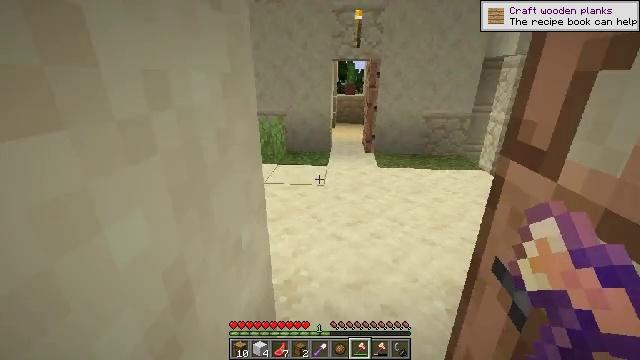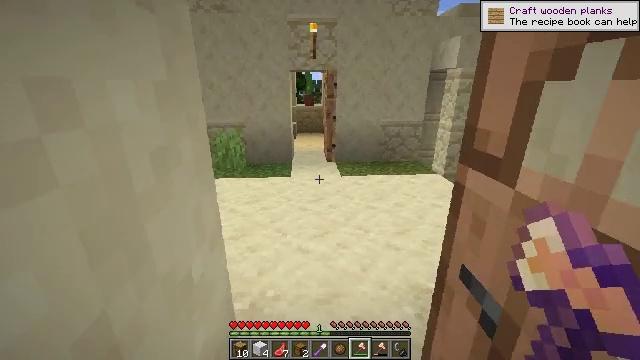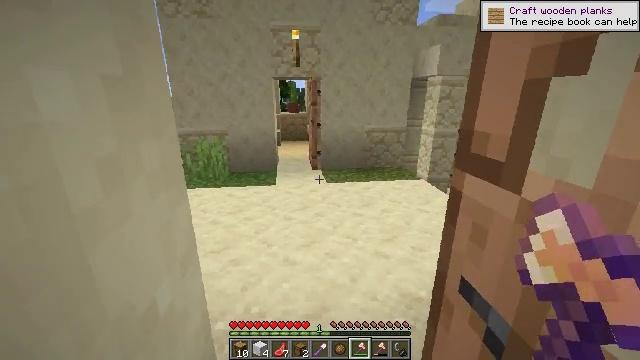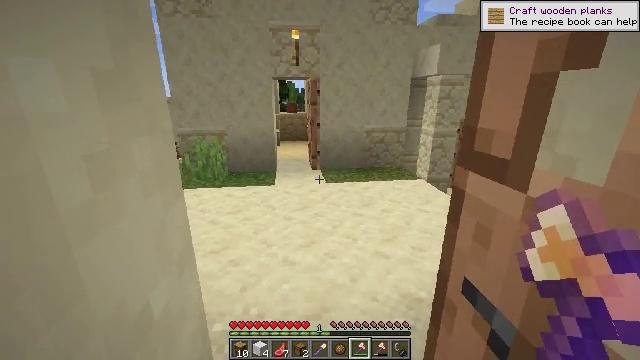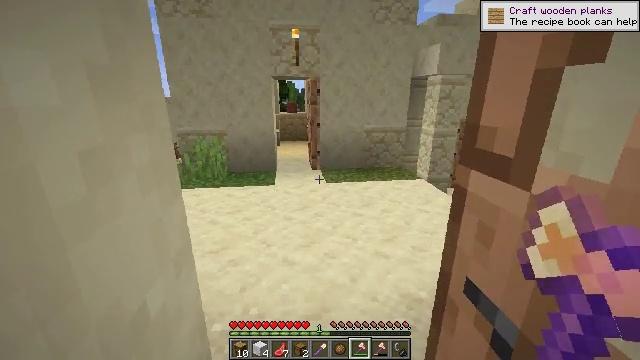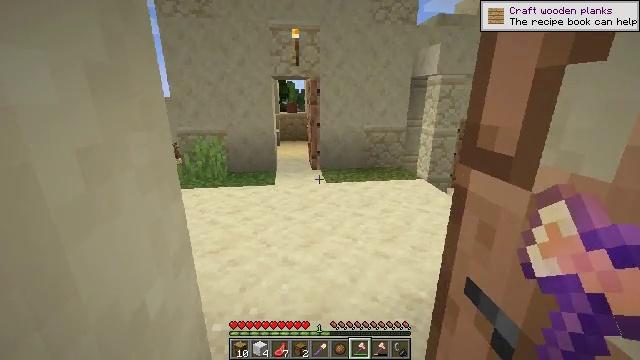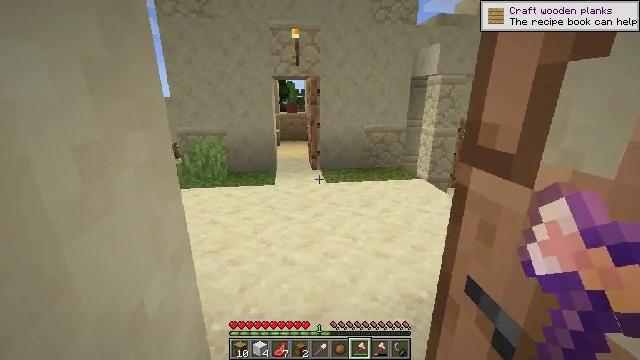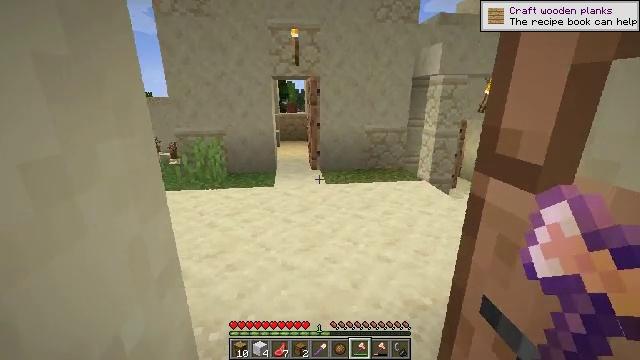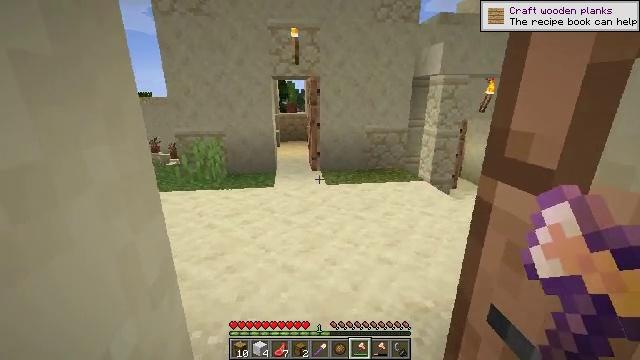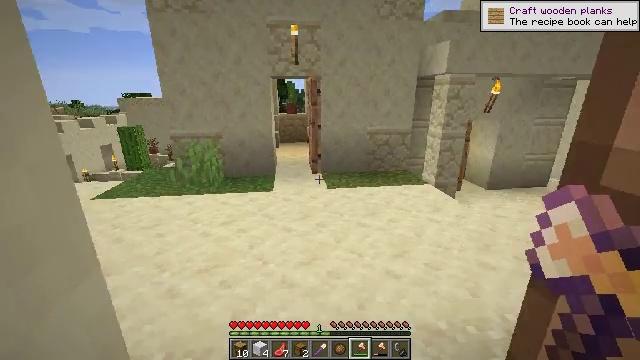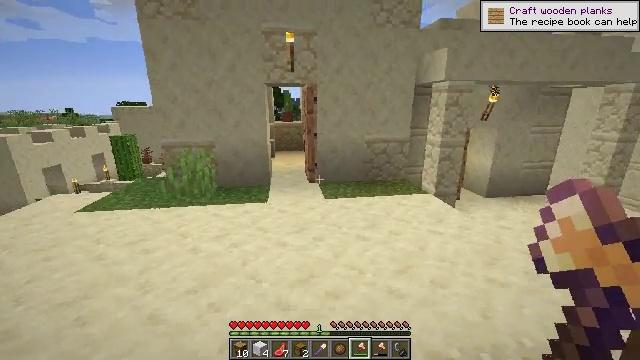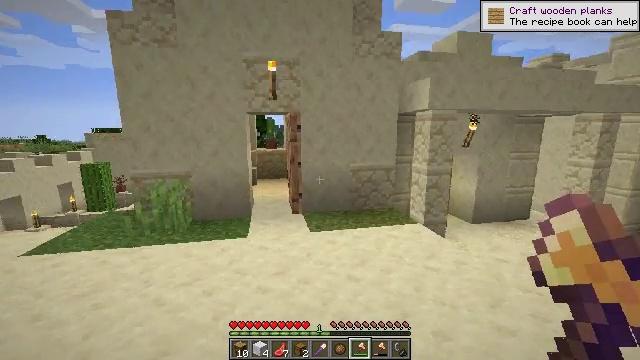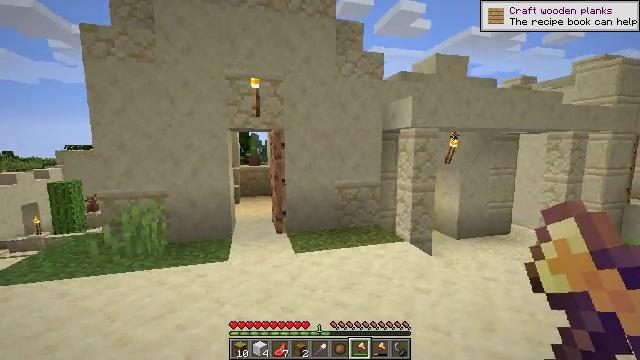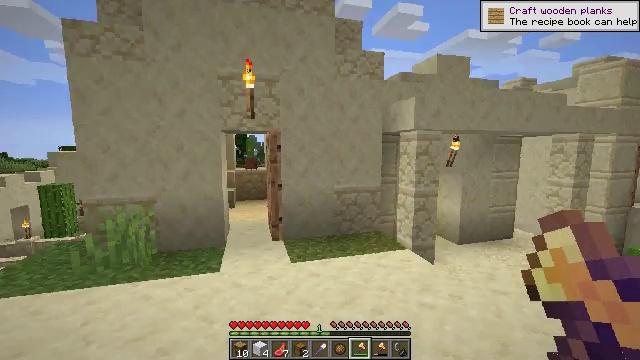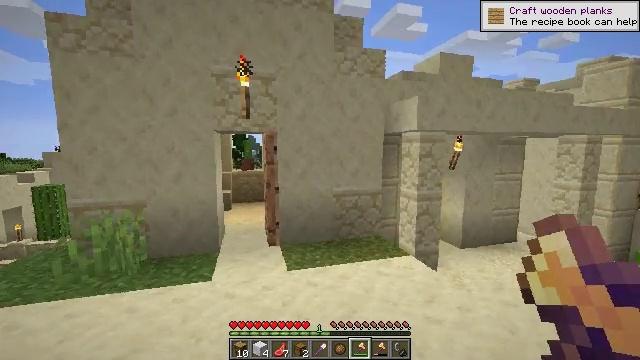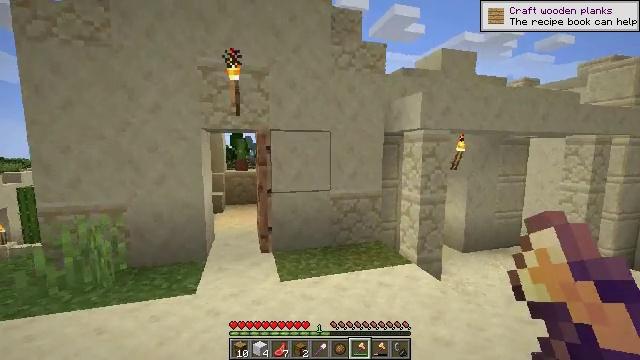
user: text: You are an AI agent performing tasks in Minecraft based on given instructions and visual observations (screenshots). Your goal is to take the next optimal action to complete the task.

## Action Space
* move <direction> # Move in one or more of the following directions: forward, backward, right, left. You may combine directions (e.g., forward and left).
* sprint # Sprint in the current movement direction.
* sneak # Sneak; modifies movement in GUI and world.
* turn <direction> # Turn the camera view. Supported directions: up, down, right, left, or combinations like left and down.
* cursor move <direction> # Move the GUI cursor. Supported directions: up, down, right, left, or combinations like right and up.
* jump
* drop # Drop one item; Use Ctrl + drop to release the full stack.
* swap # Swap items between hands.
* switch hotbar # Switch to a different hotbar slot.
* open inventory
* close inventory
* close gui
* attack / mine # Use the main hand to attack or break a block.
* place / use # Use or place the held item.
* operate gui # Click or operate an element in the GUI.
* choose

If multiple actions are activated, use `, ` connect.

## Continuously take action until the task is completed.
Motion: motion action
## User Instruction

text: Break the lectern to relocate it.
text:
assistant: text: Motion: turn right and up
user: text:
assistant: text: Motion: turn right and up
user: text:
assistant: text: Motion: no_op
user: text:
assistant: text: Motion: no_op
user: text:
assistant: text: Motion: no_op
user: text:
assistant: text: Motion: no_op
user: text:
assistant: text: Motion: move forward
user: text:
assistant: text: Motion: move forward
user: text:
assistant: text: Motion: move forward
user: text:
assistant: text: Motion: move forward, turn up
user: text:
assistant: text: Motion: move forward, turn right and up
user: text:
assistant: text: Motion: move forward, turn right and up
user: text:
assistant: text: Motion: move forward
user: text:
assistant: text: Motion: move forward
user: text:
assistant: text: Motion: move forward
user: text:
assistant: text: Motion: move forward, turn right
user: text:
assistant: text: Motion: turn right
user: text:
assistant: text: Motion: turn right and down
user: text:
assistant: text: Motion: turn right and down
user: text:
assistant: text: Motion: turn right and down
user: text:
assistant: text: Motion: turn right and down
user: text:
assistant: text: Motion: no_op
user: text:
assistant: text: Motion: no_op
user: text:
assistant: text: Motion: no_op
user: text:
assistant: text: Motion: no_op
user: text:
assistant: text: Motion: move forward, turn right and down
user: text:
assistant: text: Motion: move forward, turn down
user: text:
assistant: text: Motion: move forward
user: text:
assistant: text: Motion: move forward, turn right and up
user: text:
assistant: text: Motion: move forward